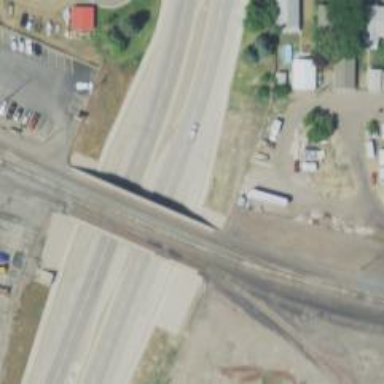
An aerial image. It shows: Railway bridge over siding rail track.